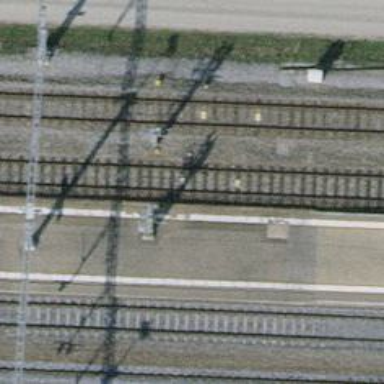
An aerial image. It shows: Railway with electrified contact lines.